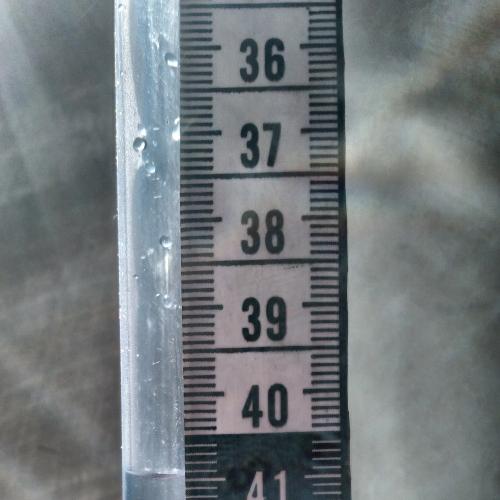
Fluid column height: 40.9 cm